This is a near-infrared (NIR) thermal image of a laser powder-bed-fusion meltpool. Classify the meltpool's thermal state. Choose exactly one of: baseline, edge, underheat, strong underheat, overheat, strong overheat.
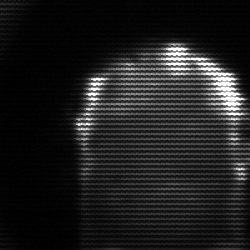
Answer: baseline